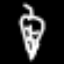
Label: leaf